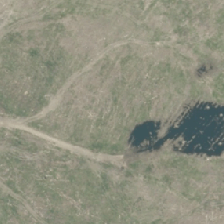
Land cover: harvested_forest